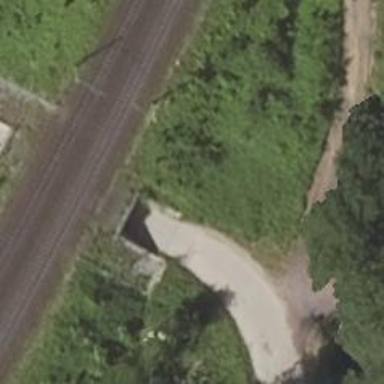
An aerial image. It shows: Unclassified road with concrete surface passing through tunnel.